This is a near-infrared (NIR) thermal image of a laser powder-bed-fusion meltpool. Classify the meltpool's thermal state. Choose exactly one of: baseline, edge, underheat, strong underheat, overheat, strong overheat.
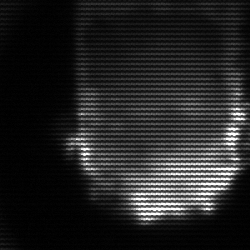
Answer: baseline